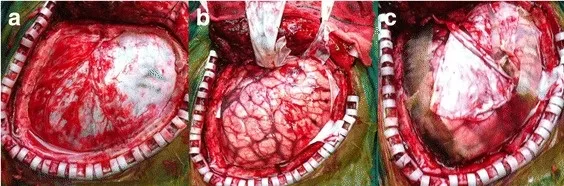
Three steps of the surgery procedure. A; We found the area in his dura mater that we decided to turn over, while we did not cut the initial part of the vessel; b We turned-over this part of dura mater at the end of the initial part of the vessel; c A relaxed suture was used to close the incision.
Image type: medical_photograph (other_medical_photograph)